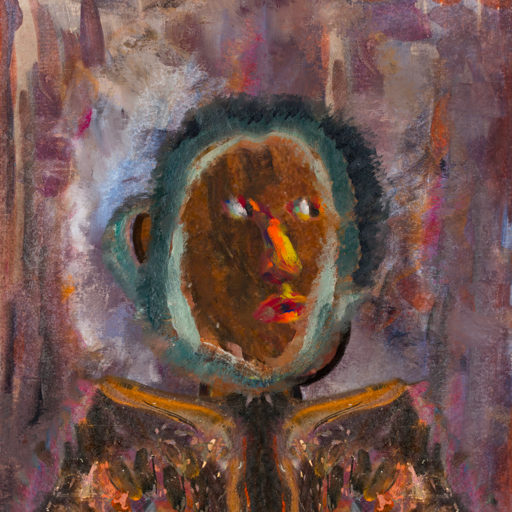
Background: Hypocrite, Head And Neck Side: Mosgoul, Face Side: An_Impression, Bust: Gypsy_Queen, Hair Side: Boggyland, Head Accessory: Blank, Second Necklace: Blank, Necklace: Blank, Baby: Blank